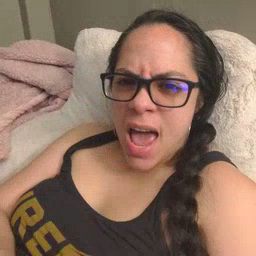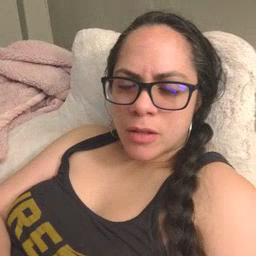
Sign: mad